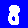
Digit: 8